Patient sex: F
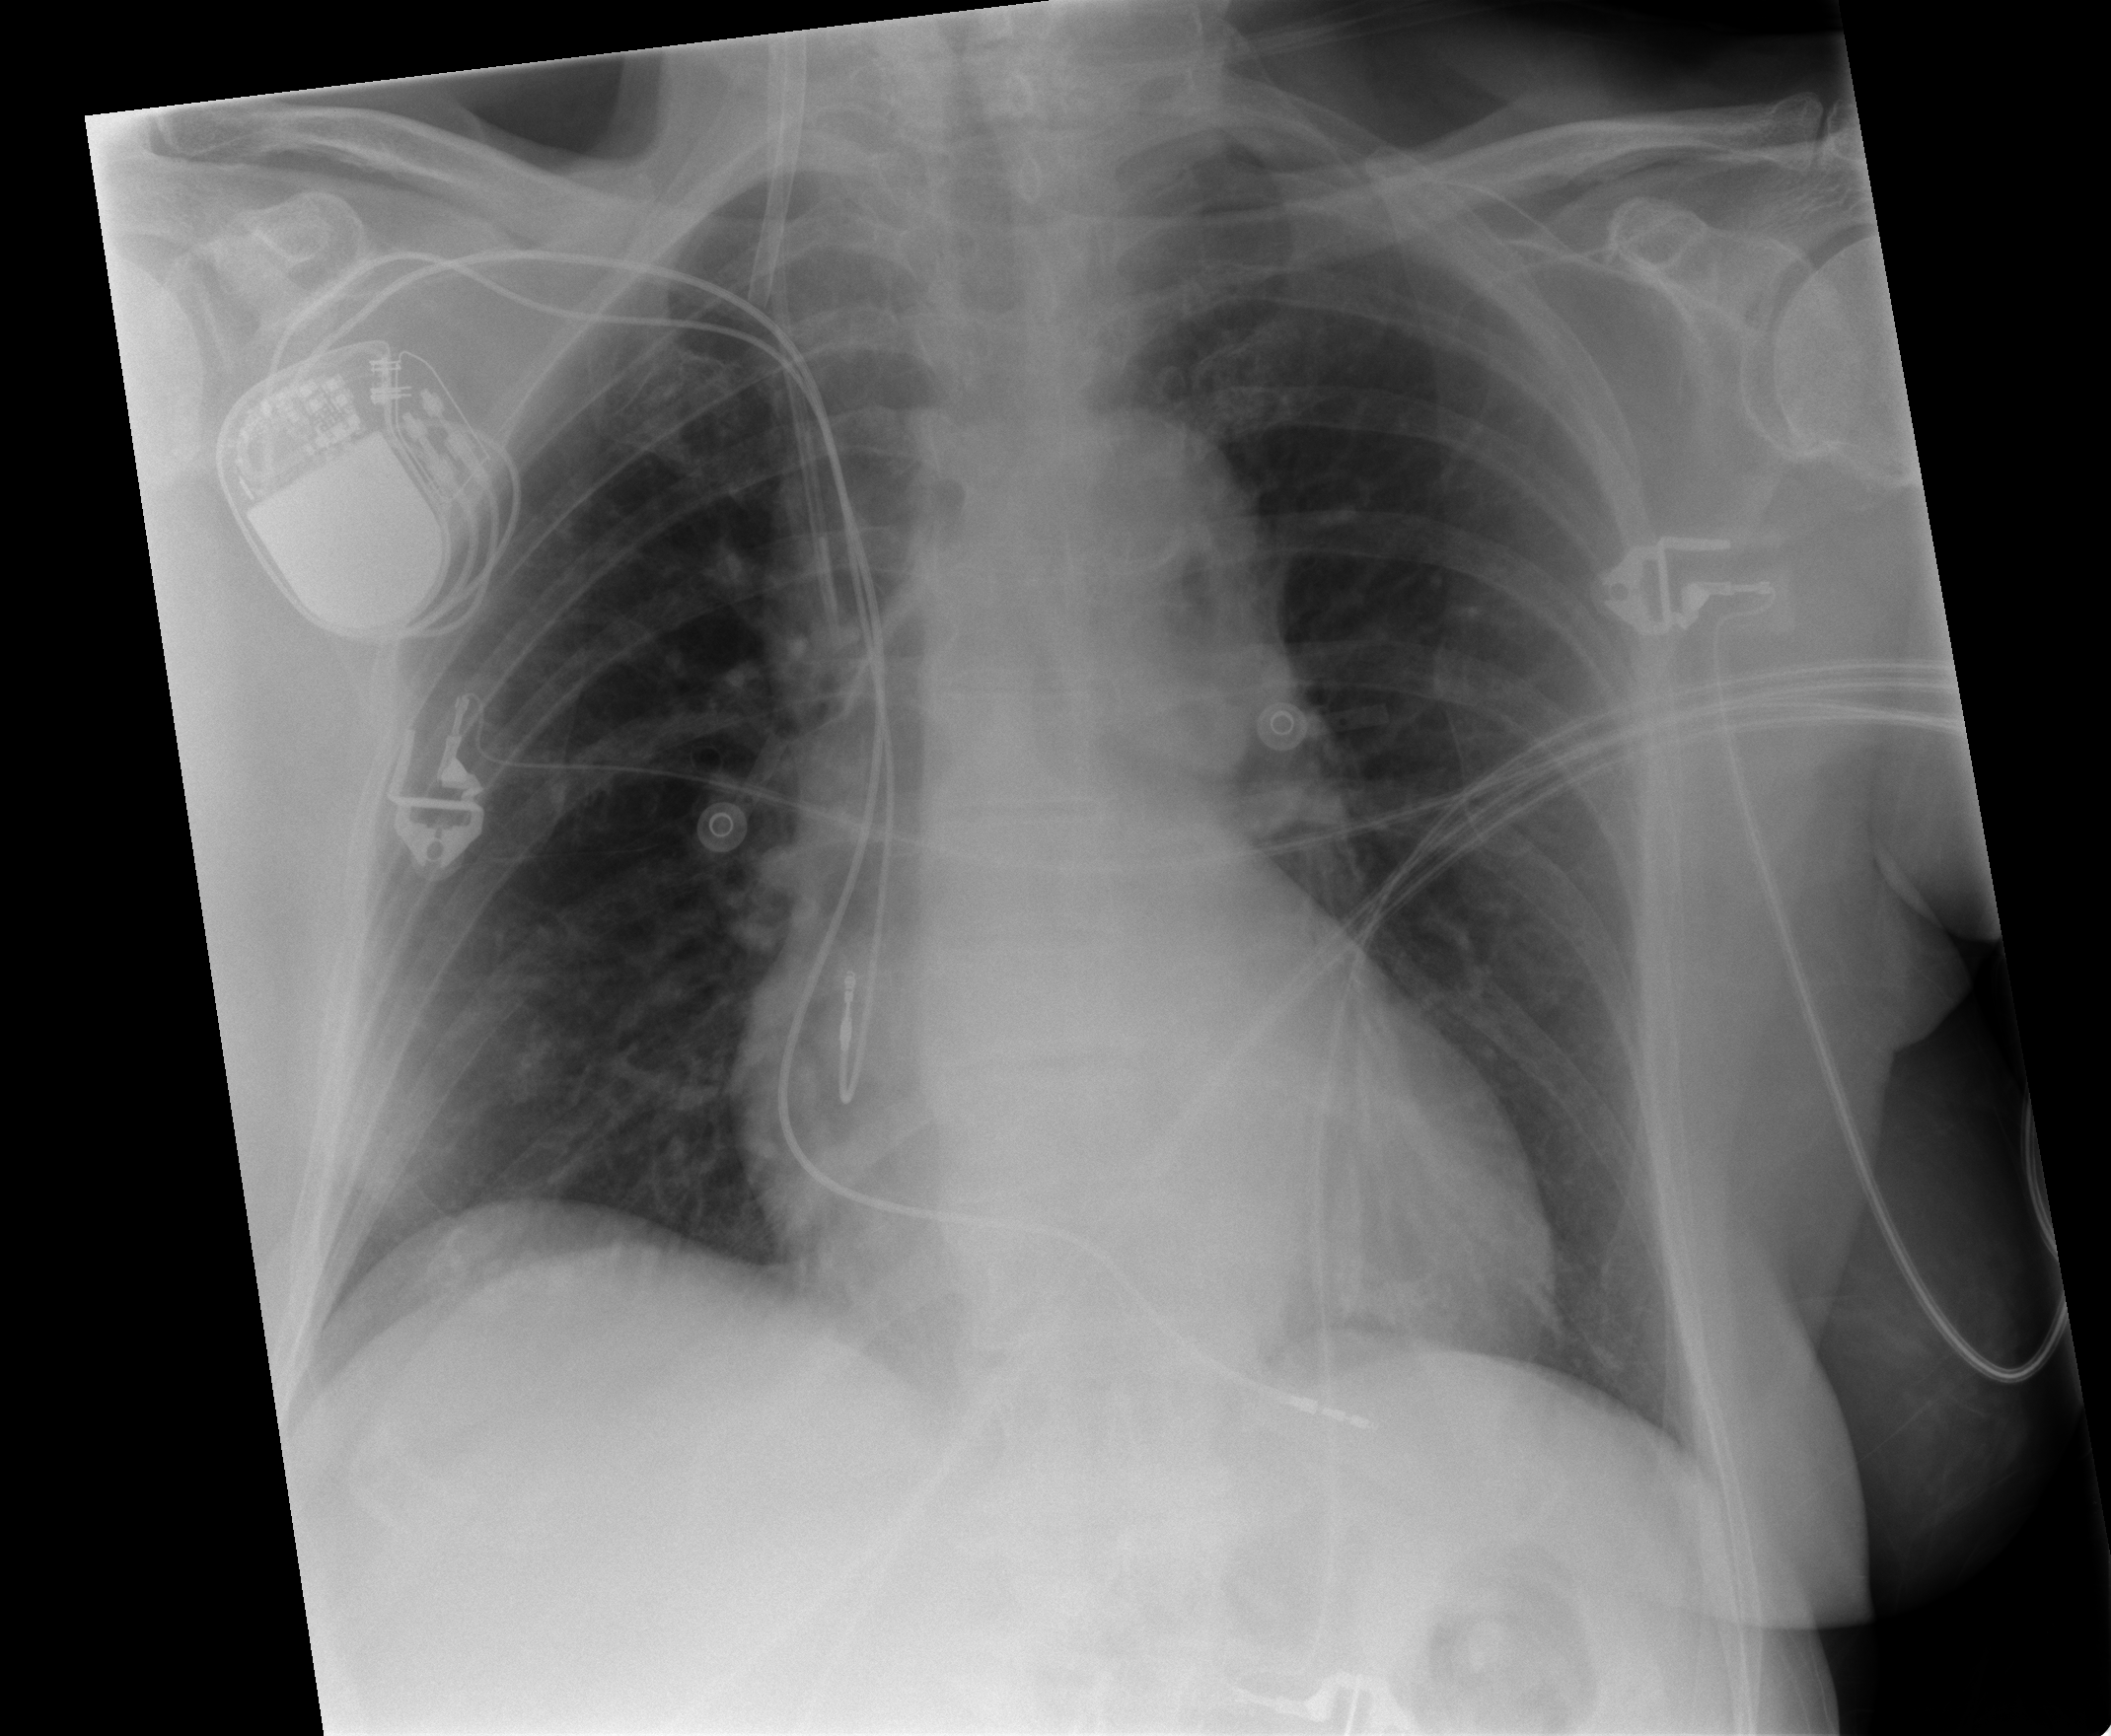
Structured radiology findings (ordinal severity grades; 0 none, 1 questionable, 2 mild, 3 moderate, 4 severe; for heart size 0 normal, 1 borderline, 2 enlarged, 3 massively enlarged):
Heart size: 2
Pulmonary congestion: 0
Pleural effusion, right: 0
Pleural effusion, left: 0
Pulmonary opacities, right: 0
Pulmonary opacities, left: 0
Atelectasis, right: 1
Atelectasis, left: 0